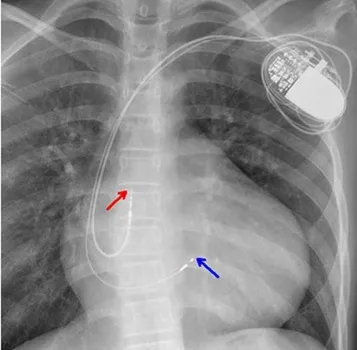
(A,B) Chest X-rays showed the 5,076 pacing lead located in the anterior wall of the right atrium (red arrow). The 3,830 electrode passed through the right ventricular septum and reached the sub-endocardium of the left ventricle (blue arrow).
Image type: radiology (x_ray)